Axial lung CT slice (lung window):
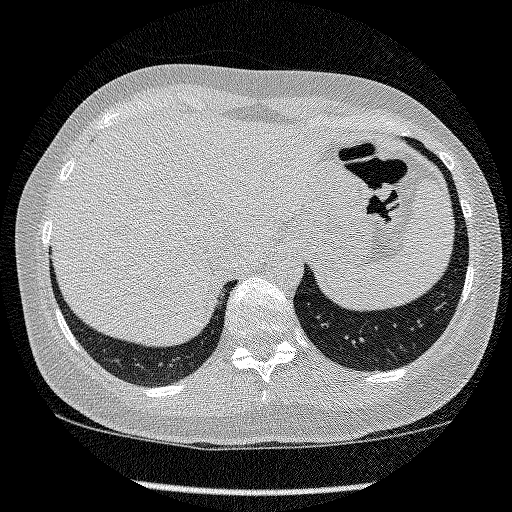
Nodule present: no